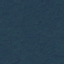
Label: Forest